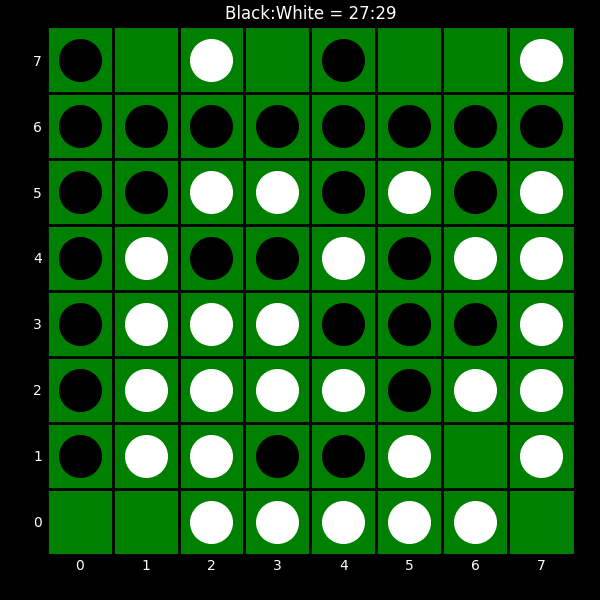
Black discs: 27
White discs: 29